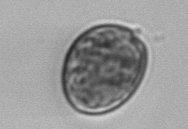
Label: Prorocentrum